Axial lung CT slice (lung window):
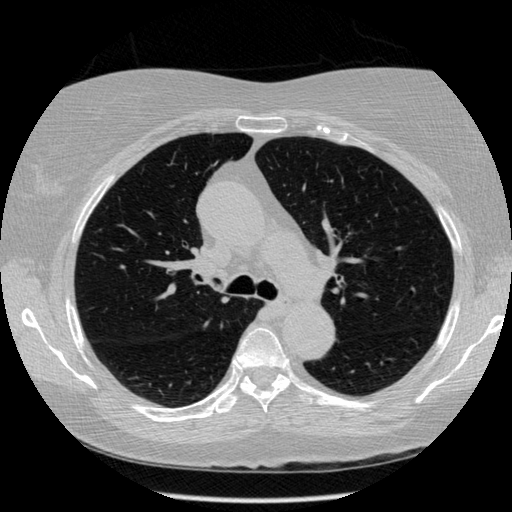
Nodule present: no